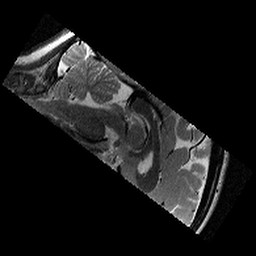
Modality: T2w
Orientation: sagittal
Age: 10
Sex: female
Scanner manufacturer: siemens
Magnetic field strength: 3 T
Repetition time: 9.23 s
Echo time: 0.067 s